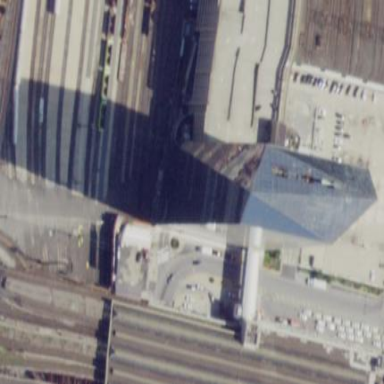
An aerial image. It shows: Commercial building with glass roof.